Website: slack
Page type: billing-address
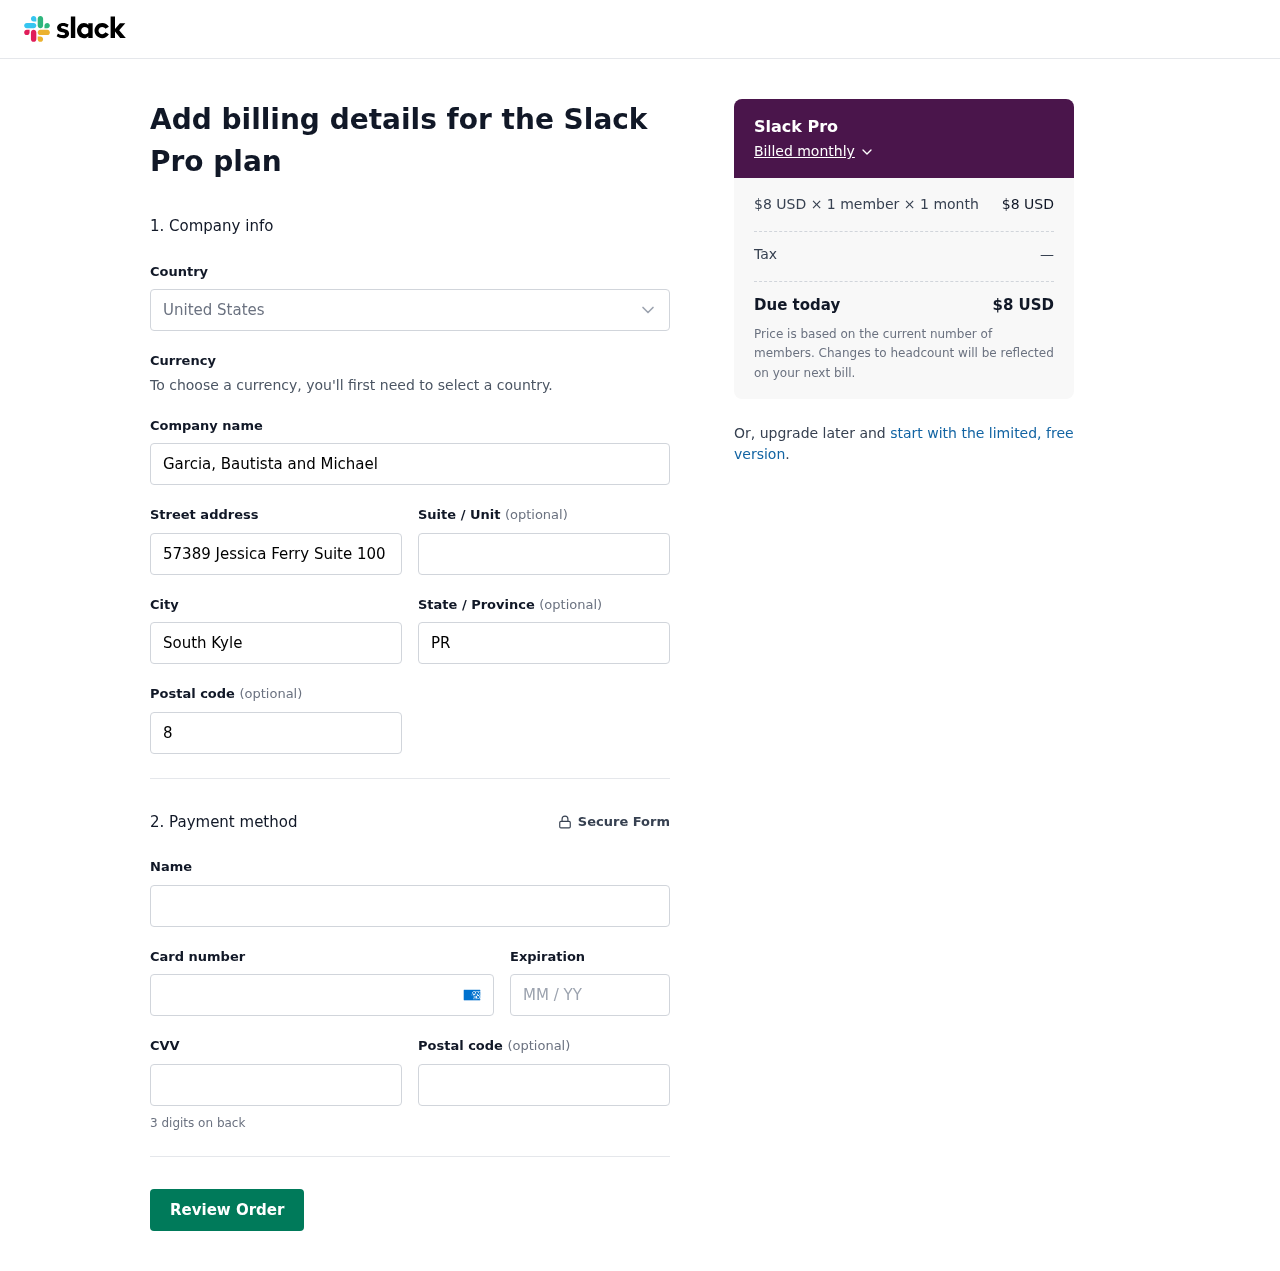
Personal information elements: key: PII_CARD_CVV
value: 1975
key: PII_CARD_EXPIRY
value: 11/27
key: PII_CARD_NUMBER
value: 3733 6518 0655 843
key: PII_CITY
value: South Kyle
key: PII_COMPANY
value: Garcia, Bautista and Michael
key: PII_COUNTRY
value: United States
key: PII_FULLNAME
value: Zachary Foster
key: PII_POSTCODE
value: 83436
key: PII_STATE
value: PR
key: PII_STREET
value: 57389 Jessica Ferry Suite 100
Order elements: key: ORDER_PLAN_PRICE
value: $8 USD
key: ORDER_NUM_MEMBERS
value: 1 member
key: ORDER_NUM_MONTHS
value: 1 month
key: ORDER_SUBTOTAL
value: $8 USD
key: ORDER_TAX
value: —
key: ORDER_TOTAL
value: $8 USD